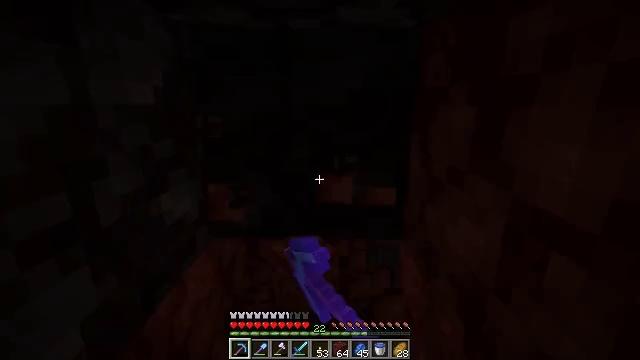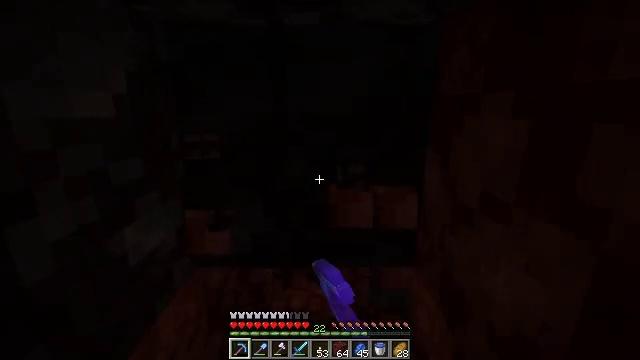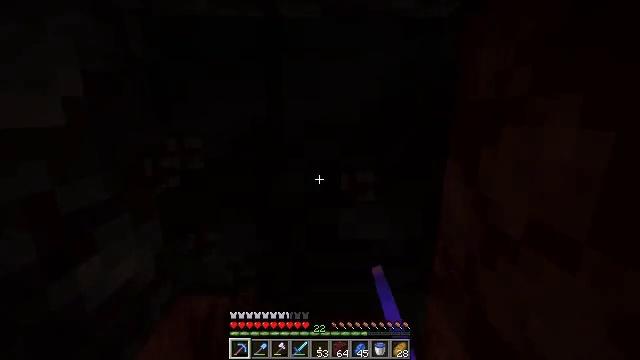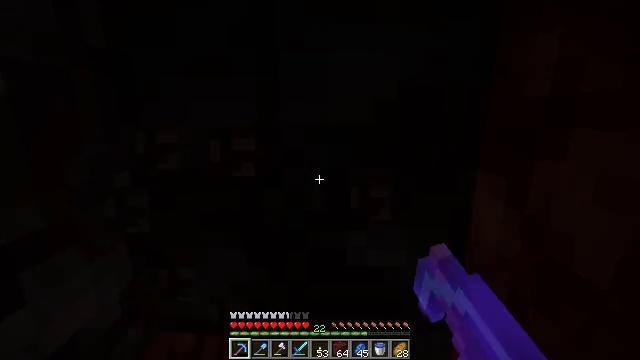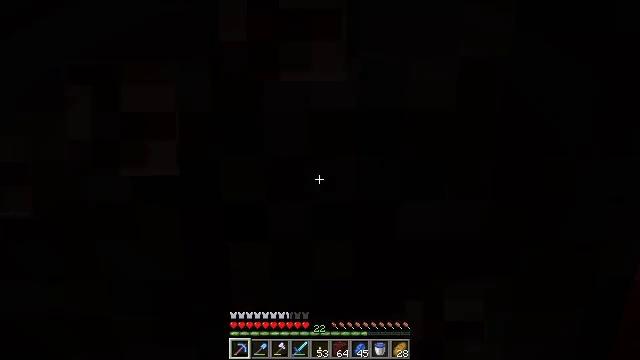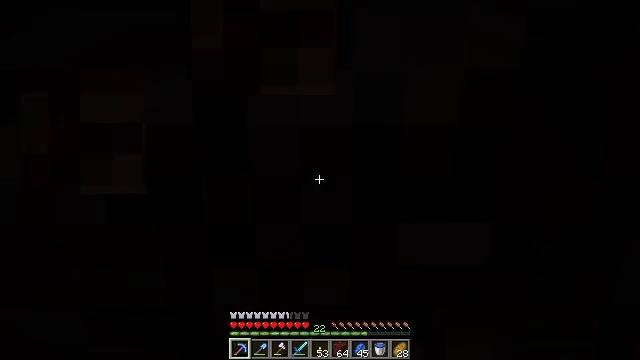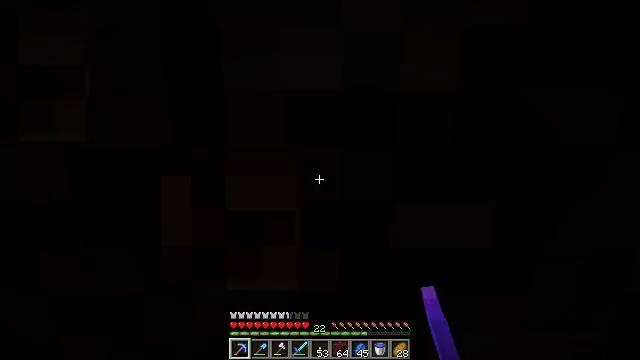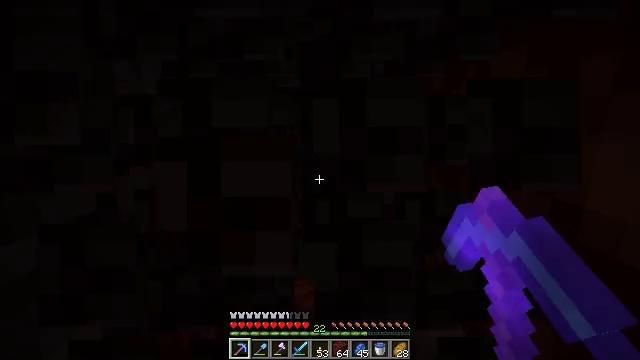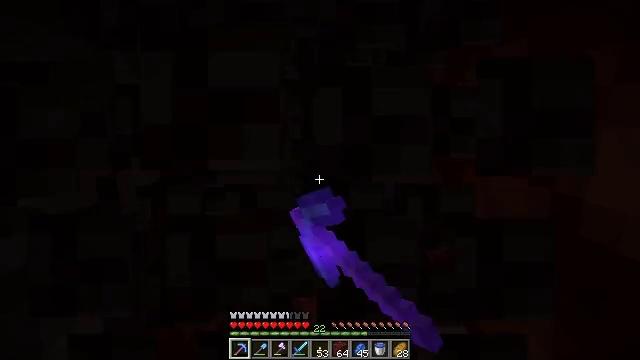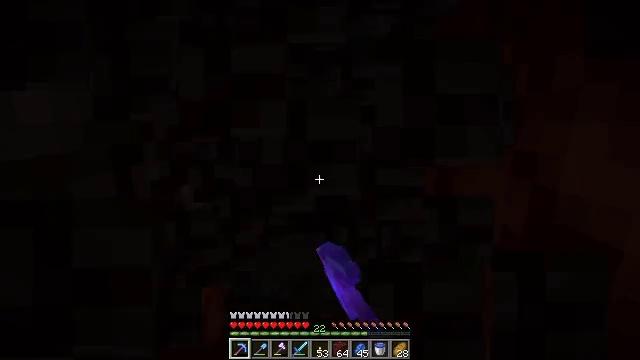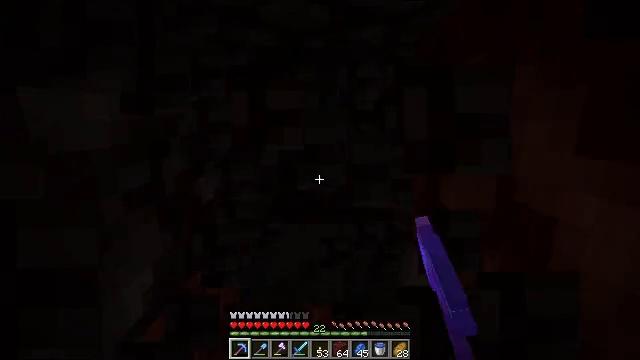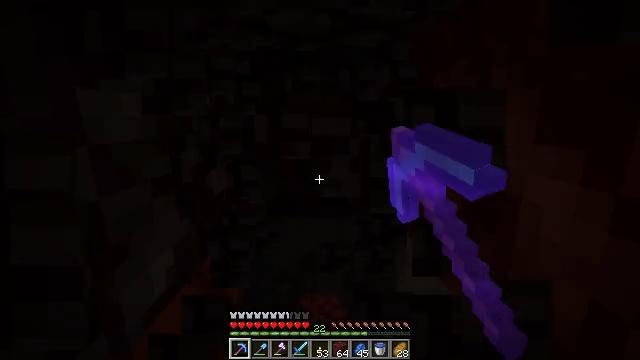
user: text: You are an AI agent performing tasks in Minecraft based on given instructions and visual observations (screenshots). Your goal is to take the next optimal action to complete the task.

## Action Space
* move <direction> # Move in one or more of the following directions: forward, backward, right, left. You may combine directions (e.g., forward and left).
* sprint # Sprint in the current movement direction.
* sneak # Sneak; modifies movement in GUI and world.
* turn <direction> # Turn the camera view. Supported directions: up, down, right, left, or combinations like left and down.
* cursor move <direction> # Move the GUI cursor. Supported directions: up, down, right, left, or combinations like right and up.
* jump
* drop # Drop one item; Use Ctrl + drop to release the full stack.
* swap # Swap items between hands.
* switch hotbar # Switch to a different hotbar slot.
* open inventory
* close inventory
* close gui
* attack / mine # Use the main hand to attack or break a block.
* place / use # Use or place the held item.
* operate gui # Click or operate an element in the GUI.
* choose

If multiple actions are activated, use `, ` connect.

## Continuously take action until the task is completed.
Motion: motion action
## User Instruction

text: Break the blackstone block.
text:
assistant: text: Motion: move forward, turn up, attack / mine
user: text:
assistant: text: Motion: move forward, attack / mine
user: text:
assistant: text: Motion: move forward, attack / mine
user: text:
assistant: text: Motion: move forward, attack / mine
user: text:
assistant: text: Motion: move forward, attack / mine
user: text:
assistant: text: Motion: attack / mine
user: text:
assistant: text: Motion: attack / mine
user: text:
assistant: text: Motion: attack / mine
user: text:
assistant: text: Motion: move back, attack / mine
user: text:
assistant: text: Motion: move back, attack / mine
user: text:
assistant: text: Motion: move back, attack / mine
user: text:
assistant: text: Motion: attack / mine